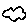
Label: cloud